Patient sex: M
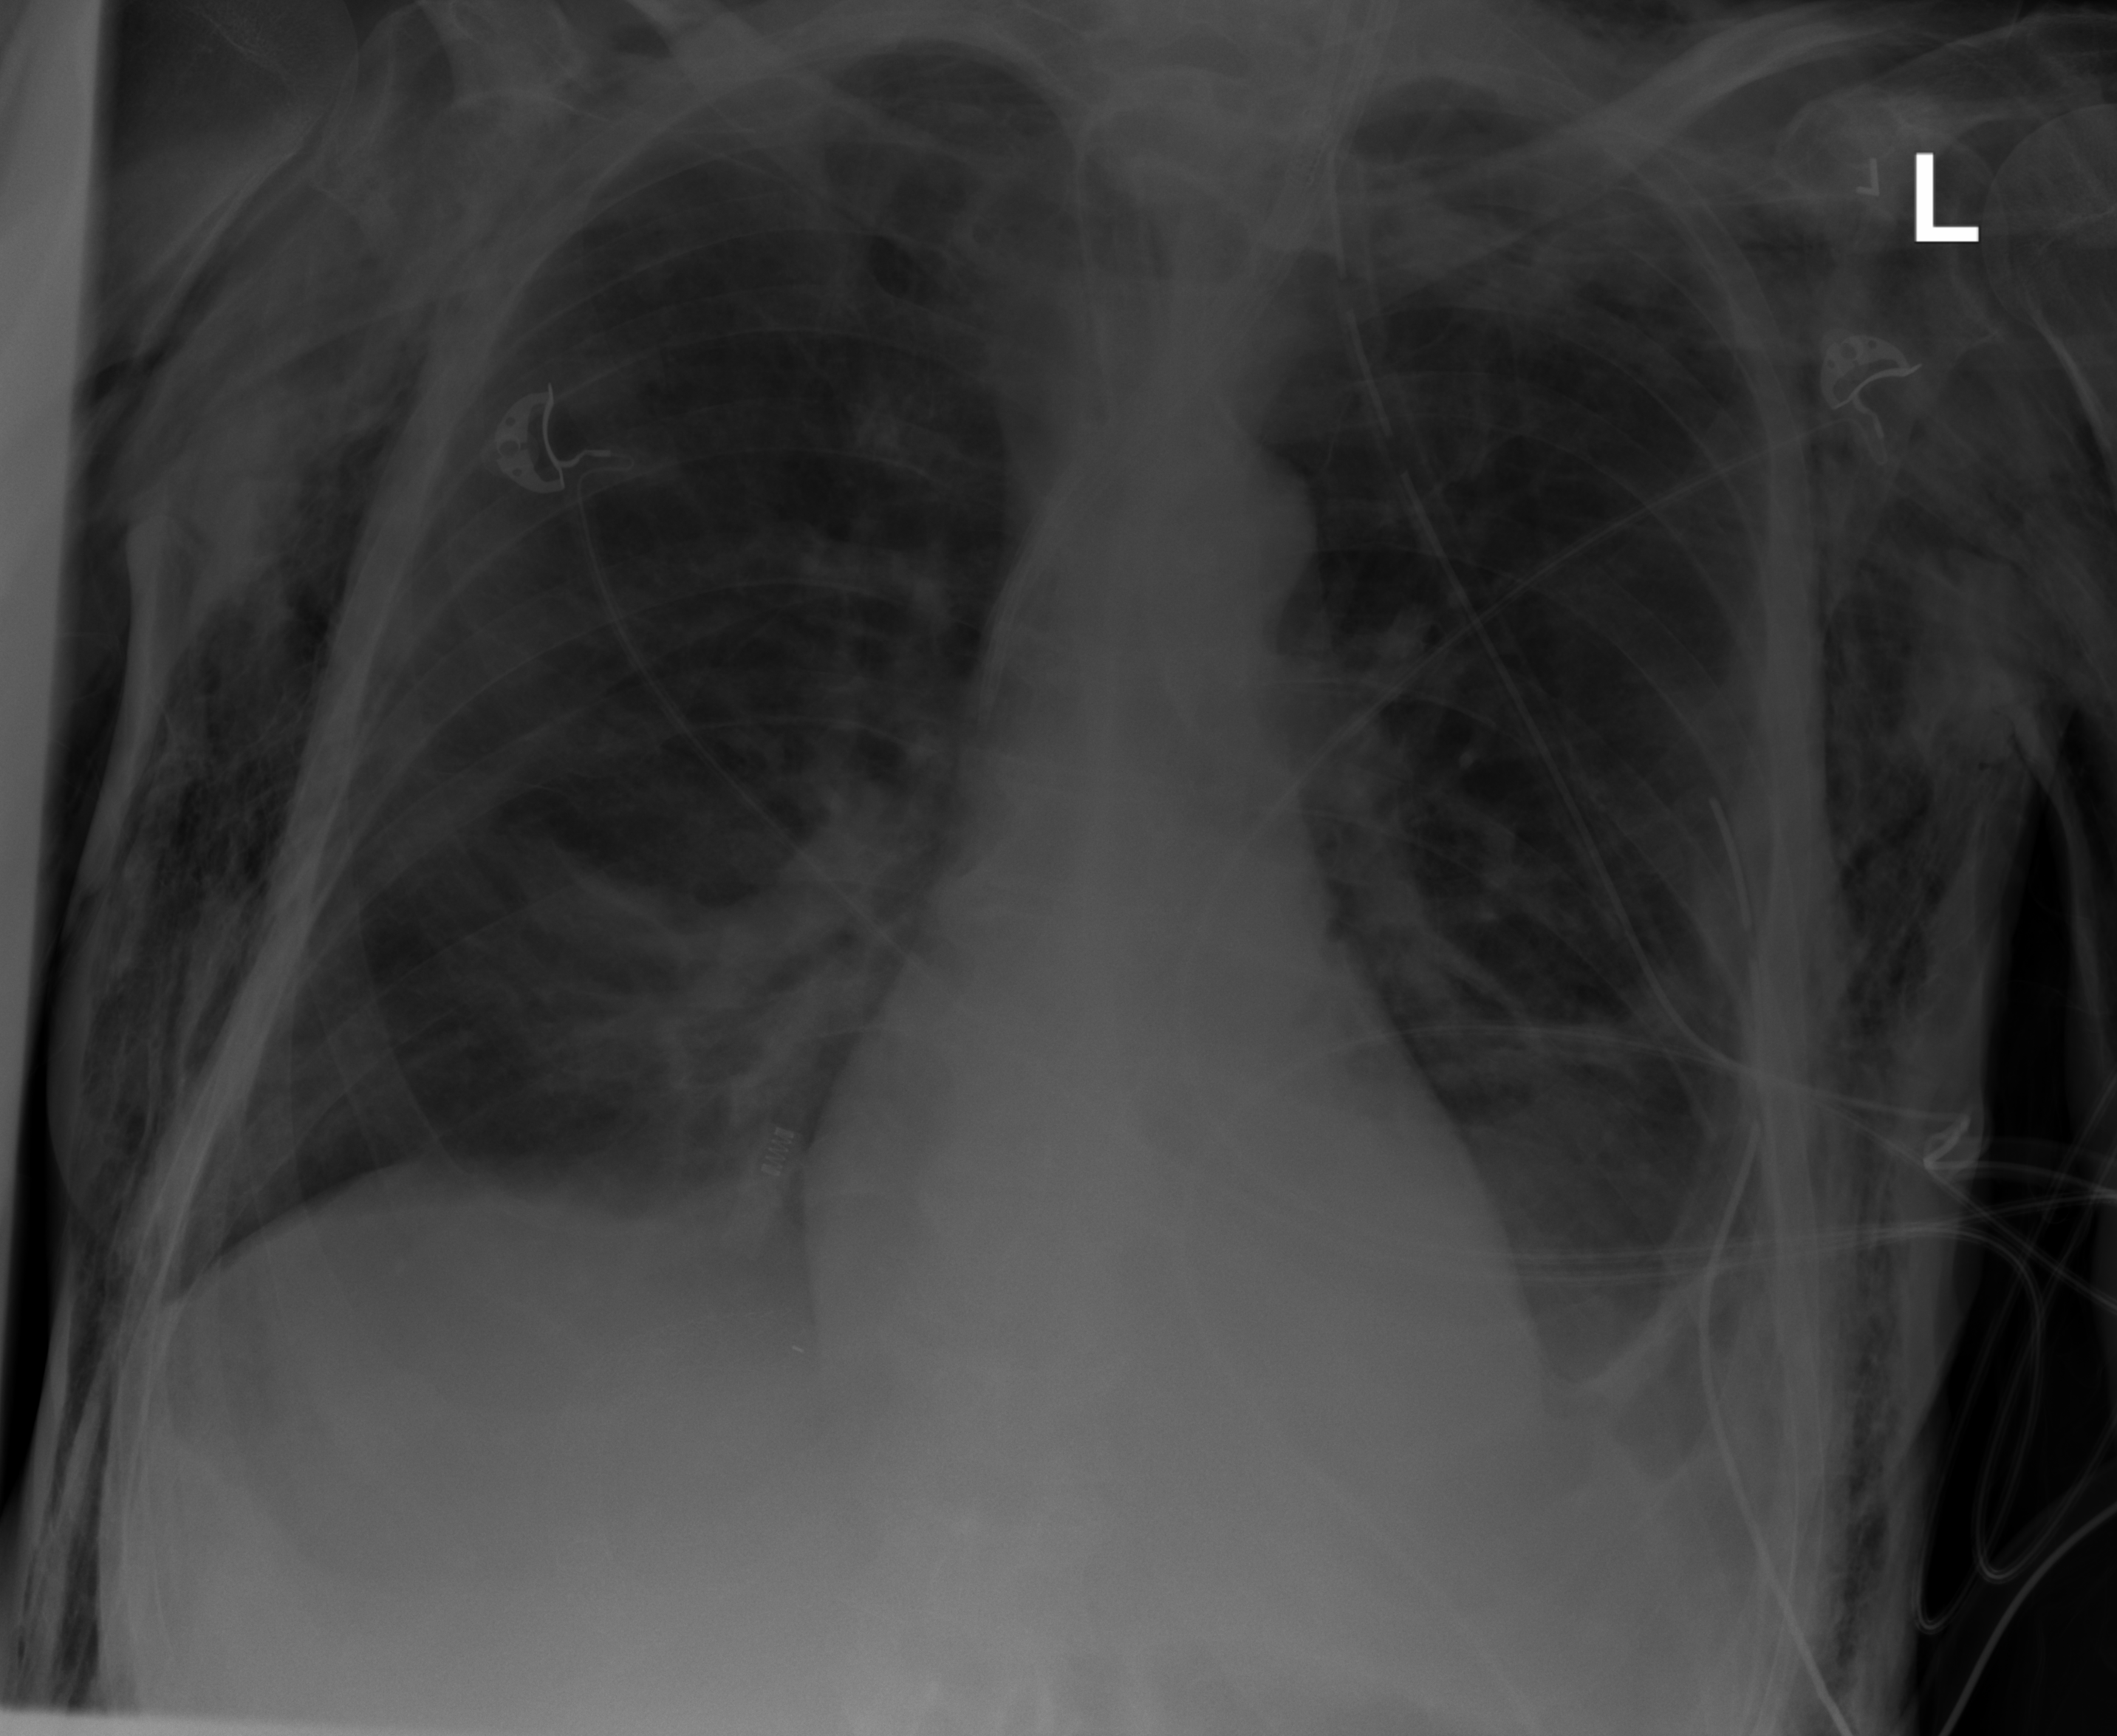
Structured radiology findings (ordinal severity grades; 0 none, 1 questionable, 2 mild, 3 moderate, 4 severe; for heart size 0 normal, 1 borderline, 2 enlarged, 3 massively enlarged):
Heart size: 0
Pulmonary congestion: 2
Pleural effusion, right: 2
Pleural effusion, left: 2
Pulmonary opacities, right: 2
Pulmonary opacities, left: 2
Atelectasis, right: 2
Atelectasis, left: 2